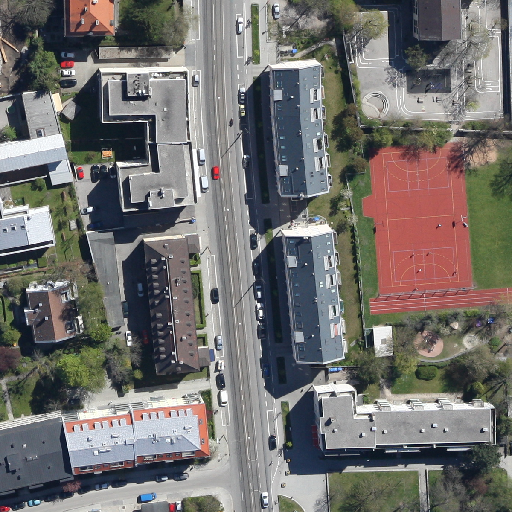
Referring expression: building along the road